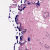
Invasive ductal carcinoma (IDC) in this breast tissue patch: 0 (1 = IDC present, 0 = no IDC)